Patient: sex M, age 59
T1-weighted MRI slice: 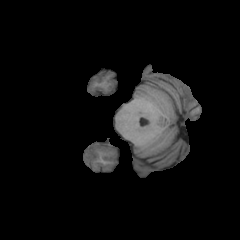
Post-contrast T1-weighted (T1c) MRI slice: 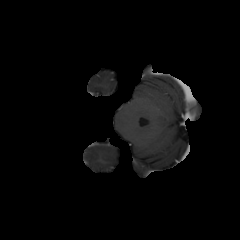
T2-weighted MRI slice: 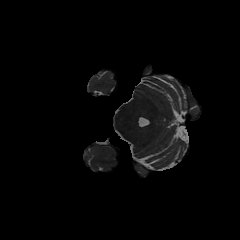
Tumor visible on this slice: no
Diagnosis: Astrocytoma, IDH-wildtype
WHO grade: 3